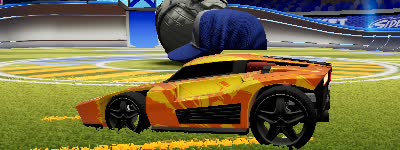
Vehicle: breakout